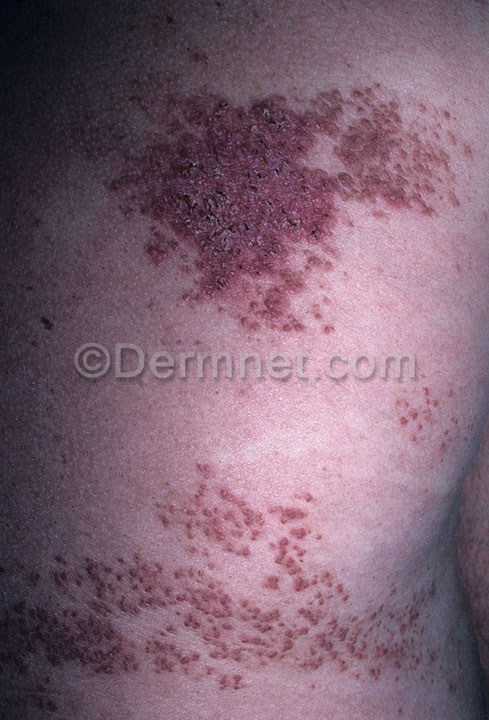
Disease: Bullous Disease Photos